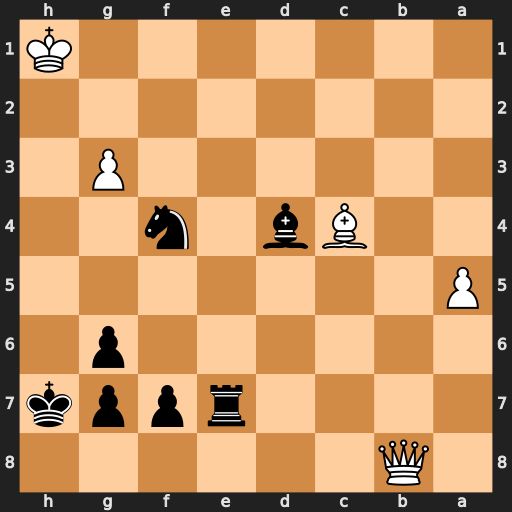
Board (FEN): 1Q6/4rppk/6p1/P7/2Bb1n2/6P1/8/7K
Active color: b
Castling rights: -
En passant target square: -
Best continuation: Re1+ Kh2 Bg1+